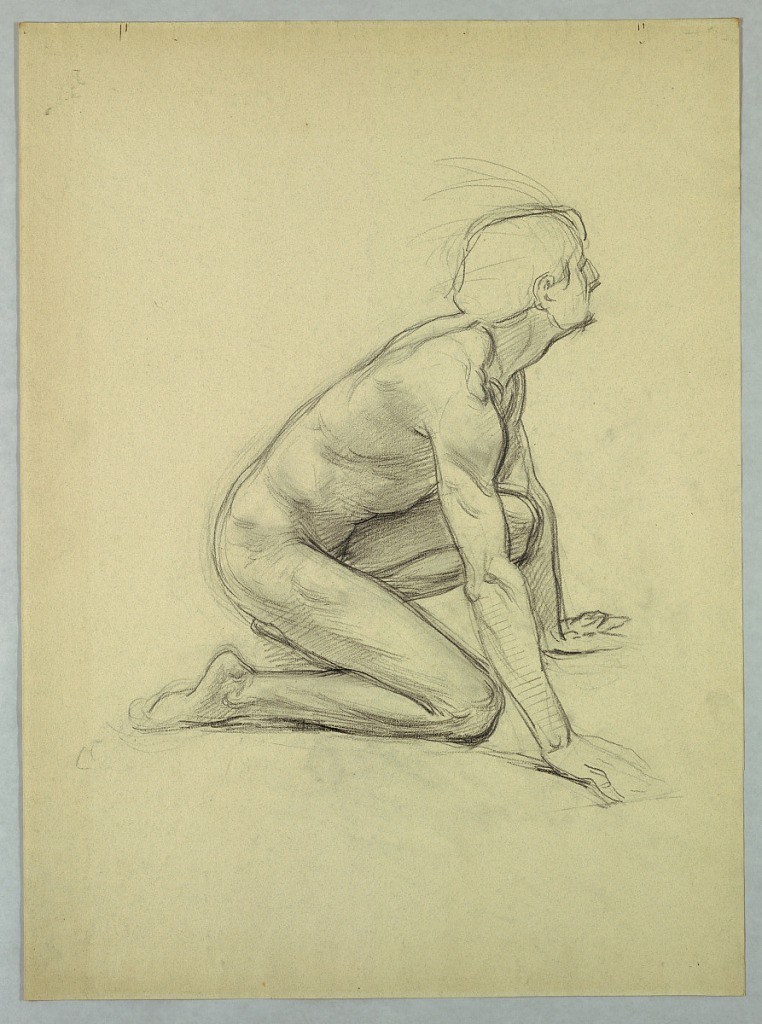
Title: Study of a Kneeling Man
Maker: Raimundo de Madrazo, Spanish, 1841–1920
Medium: Graphite on paper
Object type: Drawing
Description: Study of a kneeling man for the painting The Return of Christopher Columbus to the Spanish Court, currently owned by the Italian Charities of America.